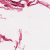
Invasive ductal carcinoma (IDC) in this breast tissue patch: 0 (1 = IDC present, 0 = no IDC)